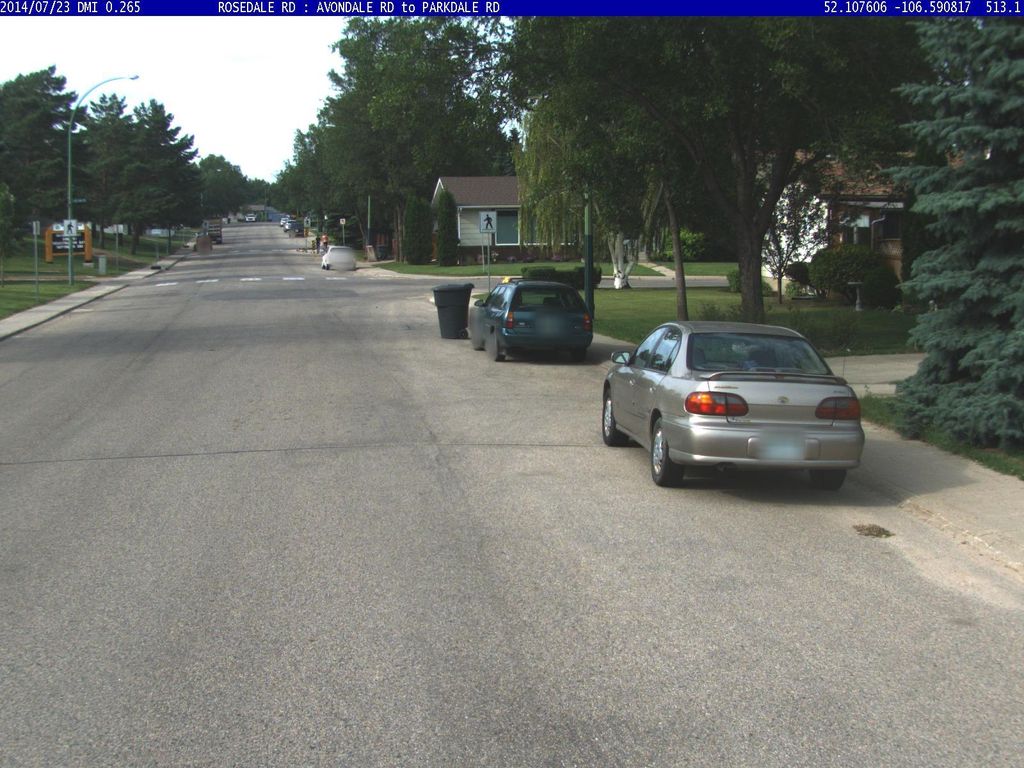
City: saskatoon